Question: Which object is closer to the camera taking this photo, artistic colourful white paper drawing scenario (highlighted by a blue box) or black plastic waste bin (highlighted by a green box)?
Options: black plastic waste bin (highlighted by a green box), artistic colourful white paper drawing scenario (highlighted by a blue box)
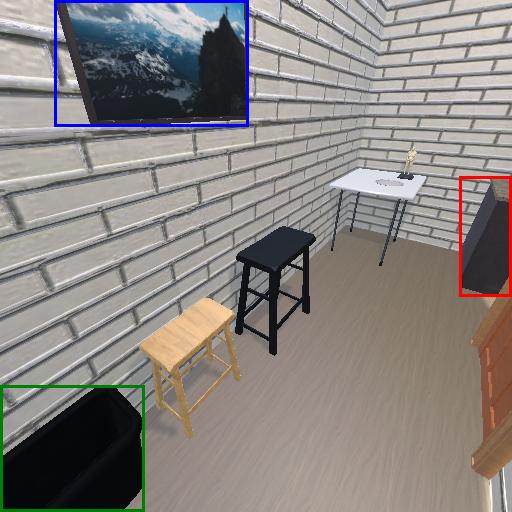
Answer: black plastic waste bin (highlighted by a green box)